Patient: sex F, age 35
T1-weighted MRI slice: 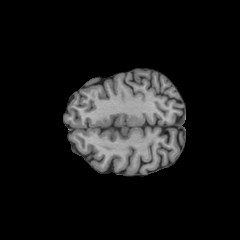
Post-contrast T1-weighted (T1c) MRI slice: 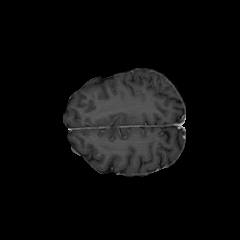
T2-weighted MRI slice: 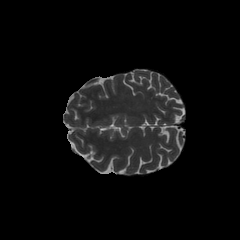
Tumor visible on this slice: no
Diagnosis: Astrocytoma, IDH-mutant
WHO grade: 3